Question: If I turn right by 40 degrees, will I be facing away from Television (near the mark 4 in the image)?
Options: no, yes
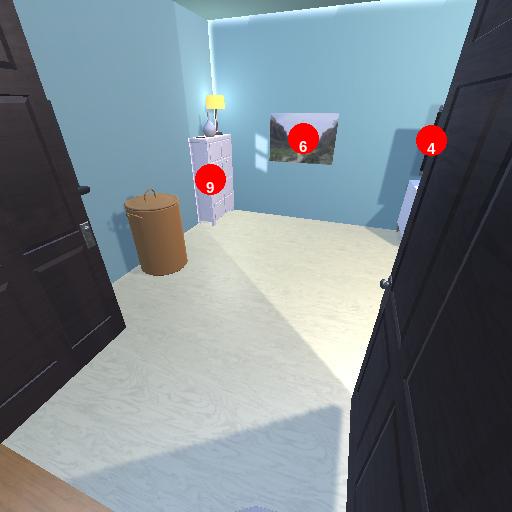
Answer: no